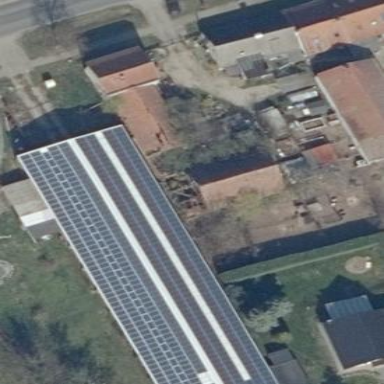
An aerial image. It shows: Building equipped with small solar photovoltaic panel for electricity generation.